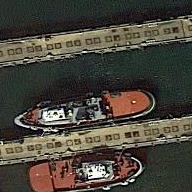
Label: civil